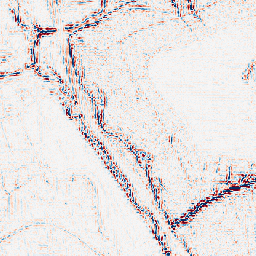
Category: wavelet
Decomposition family: wavelet_dwt
Decomposition parameters: wavelet: db2
level: 2
Upsampling method: quadratic
Upsampling parameters: scale: 4
Upsampling scale: 4